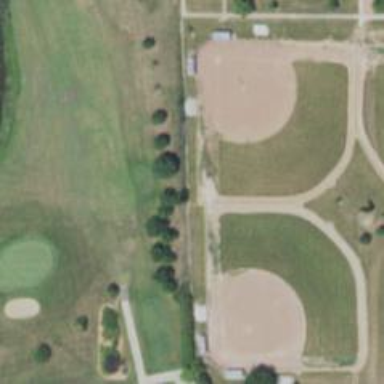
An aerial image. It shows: Baseball pitch for leisure land activities.